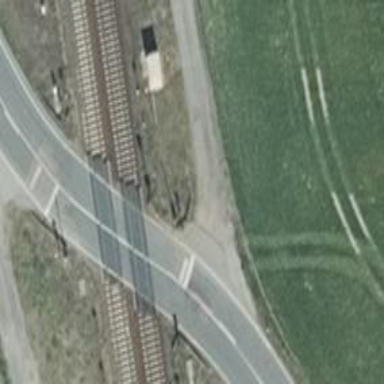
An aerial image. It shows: Secondary road with asphalt surface.